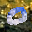
Label: 0